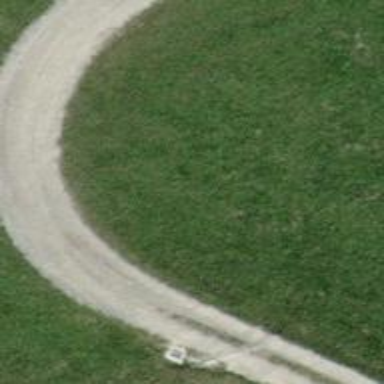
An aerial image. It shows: Gravel track with grade 2 tracktype.